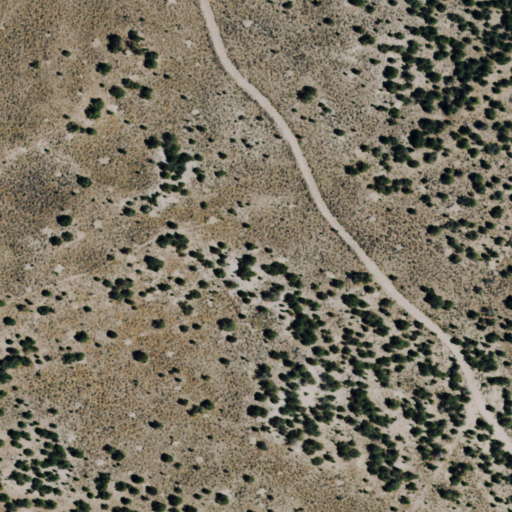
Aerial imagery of gap in Nevada named Dry Canyon Summit containing shrub and evergreen forest